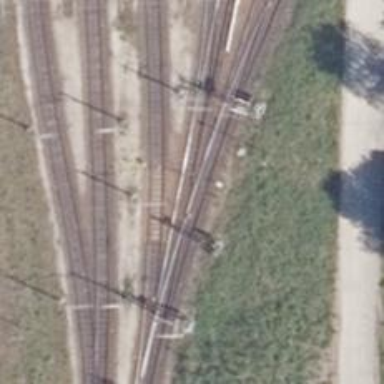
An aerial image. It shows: Railway switch.